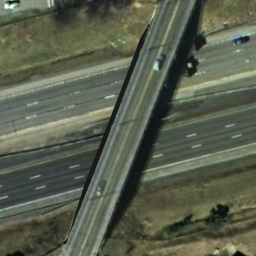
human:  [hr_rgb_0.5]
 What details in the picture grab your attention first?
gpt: overpass